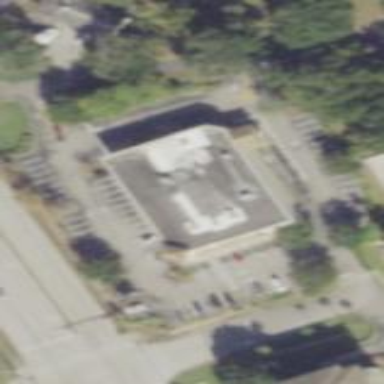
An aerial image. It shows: Pharmacy building providing healthcare services.